Question: I am being beginner trying to learn java basics and here in the this program I am confused why
we can't reassign the value of class instance variable.
this is error in this program. Please guys help me out to figure it out. thanks
'''
class AddInsideClassVar{
int a = 3;
int c;
c = a + a;
public static void main(String args[]){
System.out.println();
}
}
'''
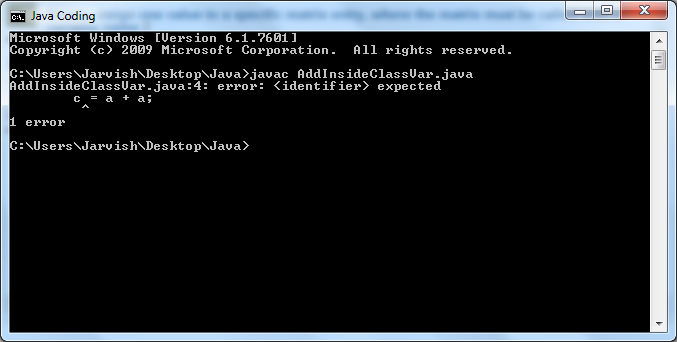
Answer: You may define fields within a class, but you are not allowed to put calculation statements outside of a method definition. A field declaration is of the form type; or type = value;
For example (from your code);
'''
class AddInsideClassVar{
static int a = 3; // ok this is a declaration for a field (variable)
static int c; // ok, this is too
//c = a + a; // this is a statement and not a declaration. A field may be
// declared only once
static int d = a + a; // this will work since it is part of a declaration.
public static void main(String args[]){
System.out.println("a=" + a + ", c=" + c + ", d=" + d);
}
}
'''